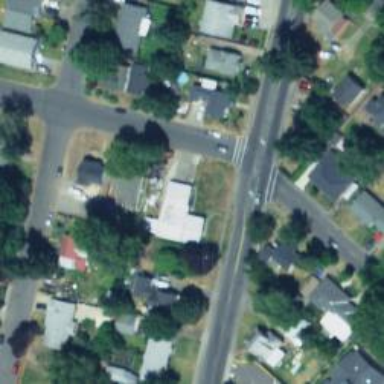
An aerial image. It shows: Tertiary road with sidewalk on the left.